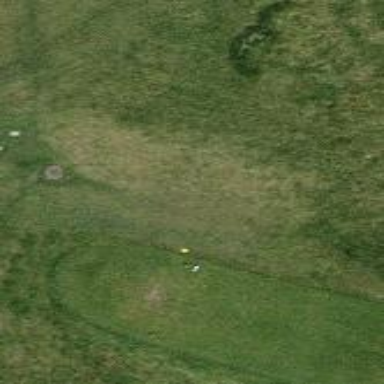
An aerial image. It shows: Grassy area designated as golf tee.